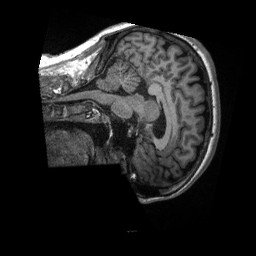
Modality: T1w
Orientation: sagittal
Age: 30
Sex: male
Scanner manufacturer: siemens
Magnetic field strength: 3 T
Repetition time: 2.3 s
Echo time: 0.00288 s